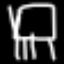
Label: chair